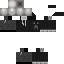
A male skeleton skin with dark skin, wearing brown helmet dressed in a black suit and black pants, featuring a closed mouth.